Field crop: tomato
Growth stage: 1
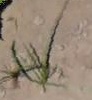
Species: cyperus